Question: this is part of my final exam. I was provided with the following code and was asked about its behaviour. In the code we can clearly see that there is no branching out (ie. 'call' or an interrupt), and according to my knowledge this means that the Program Stack is empty. Yet at the end of the code there is a 'goto $' which directs the compiler(?) to whatever is atop of the stack.
Could anyone tell me what behaviour to expect in cases like these in general and how would it behave in the code below in particular. Taking in account we are working on a .
Thank you.

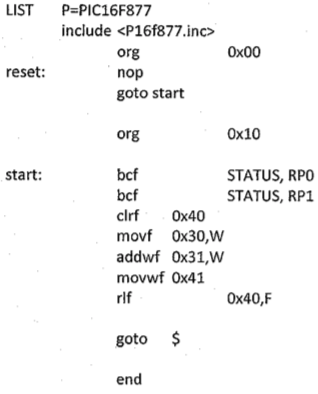
Answer: I don't know how you make the relation from '$' to the stack.
The '$' is used to refer the current address. You can write:
'''
any_label: jmp any_label
'''
or skip the label and use '$'
'''
jmp $
'''
Since '$' is the current address, both Assembler Statements create the same code. It is used to stop the execution of the program running in an endless Loop.
The CPU doesn't stop and cycles at the same address and consumes power. Some CPUs migh have a power saving mode what might be better in this Situation.